Question: I am trying to make a full square out of 4 rotated triangles, but when I position them, there is a thin space between. Even weirder, when I rotate the entire thing, the lines disappear in chrome, but appear in the middle of the triangle (forming an X again) in firefox.

<URL>
How can I remove this line without adding background and without losing any of the size? I tried using 'translate3d', but in every way I tried, it either didn't remove all lines, or reduced the size of the square, which shouldn't happen. All this must feel really weird, so here's a fiddle with the final product to explain why I am doing this (just remove the 'overflow:hidden' attribute at the top of the css to see the logic behind it):
<URL>
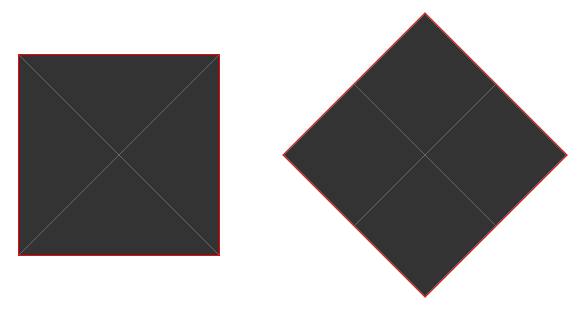
Answer: # Why is there a white line?
When you create a div it has borders there all just set to the default property.
So there are borders there but not quite?
Creating triangles in CSS is really a hack. So we use borders in a way there where not intended.
By setting the properties of the borders so they create a triangle you will create a tiny gap that looks like a pixel wide, but its really 0.5px.
Haha your joking right?
nope setting the width to 0.5px solves your problem:
'''
.wrapper {
width: 200px;
height: 200px;
margin: 50px;
position: relative;
border: 1px solid #f00;
}
.rotate {
transform: rotate(45deg);
}
.triangle {
width: 0.5px;
height: 0;
position: absolute;
left: 0;
right: ;
top: 0;
margin: auto;
border: 100px solid rgba(0, 0, 0, 0);
border-bottom-width: 0px;
border-top-color: #333;
transform-origin: center bottom;
}
.triangle:nth-child(2) {
transform: rotate(90deg);
}
.triangle:nth-child(3) {
transform: rotate(180deg);
}
.triangle:nth-child(4) {
transform: rotate(270deg);
}
'''
'''
<div class="wrapper">
<div class="triangle"></div>
<div class="triangle"></div>
<div class="triangle"></div>
<div class="triangle"></div>
</div>
<div class="wrapper rotate">
<div class="triangle"></div>
<div class="triangle"></div>
<div class="triangle"></div>
<div class="triangle"></div>
</div>
'''
If you rotate a straight line 45 deg will it be 1px wide?
It will actually be 0.5px wide. Or atleast thats how it will be displayed.
So by setting the width to 0.5px there wil be a 1px line?
...nope there will be a 0.25px wide gap.
And since browsers don't render at that size it will be displayed as 0px wide gap :D
To avoid tiny gaps use:
### SVG
Seems like your trying to create shapes.
SVG is a good solution for this.
So what i do is i set the style properties with javascript.
I took a look at your fiddles and i saw you posted them with rotation as well as progress. Found out that you simple can set 'element.style.transfrom = "rotate("+amount+"deg)"' to rotate it.
What the hell is this stroke-array?
See how there are two circles in the svg code?
The second one has a stroke but not a fill. This creates the shape.
Now we cant to cut that shape into pieces.
'Stroke-dasharray : 500;' Now its cut into 500 pieces.
Setting it to 500, 500 is a full circle setting 250, 500 would be a half circle.
Still following?
And we want to animate it so we set its the elements style attribute:
'path.setAttribute("style", "stroke-dasharray:" + i / 2 + "px ," + length + ";");'
Animate its 'style'. What property 'stroke-dasharray' and then set its length to how far we have come 'i/2 +px'and ofcource the second parameter is its full circle length. and that's 500.
'''
var path = document.querySelector('.progress');
var text = document.querySelector('.progress-text');
var style = window.getComputedStyle(path);
var length = parseInt(style.getPropertyValue('stroke-dasharray'));
var i = 0;
var count = 0;
var ticks = 100;
setInterval(function() {
if (i < length) {
path.setAttribute("style", "stroke-dasharray:" + i / 2 + "px ," + length + ";");
i += length / ticks;
var turn = parseFloat(i / length * (360 * 8));
path.style.transform = 'rotate(' + turn + 'deg)';
//setting the text
count++;
text.innerHTML = Math.round((count / ticks) * 100);
}
}, 100);
'''
'''
.progress {
fill: none;
stroke: rgba(146, 245, 200, 05);
stroke-width: 5;
stroke-dasharray: 500;
stroke-linecap: round;
transform-origin: center center;
}
.back-cirlce {
fill: #222;
}
.progress-text {
font-size: 20px;
fill: rgba(146, 245, 200, 0.5);
}
'''
'''
<span>Classic</span>
<svg width="100px" viewBox="0 0 100 100">
<circle class="back-circle" cx="50" cy="50" r="50" />
<circle class="progress" cx="50" cy="50" r="40" />
<text class="progress-text" text-anchor="middle" x="50" y="50">percentage</text>
</svg>
<span></span>
'''